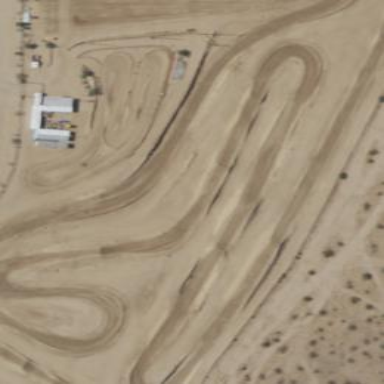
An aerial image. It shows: Motor raceway with unpaved surface.